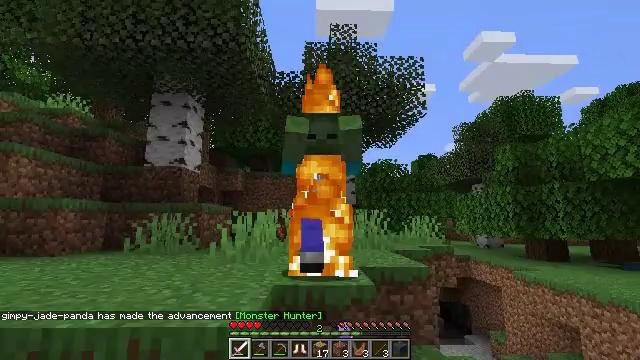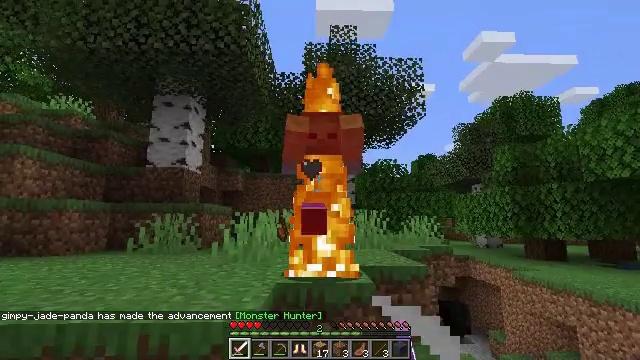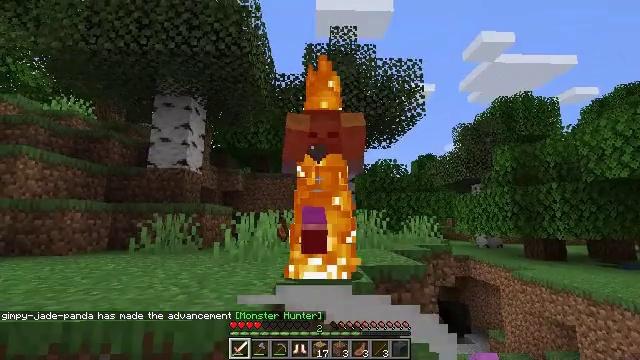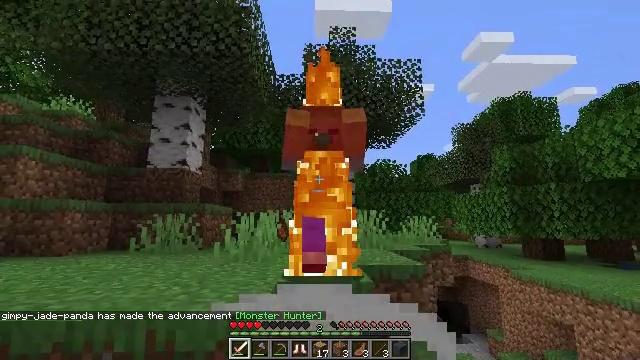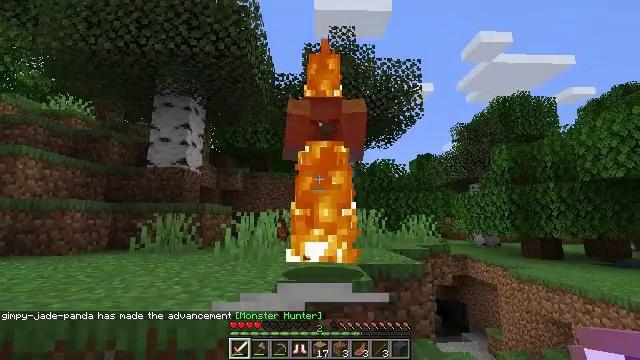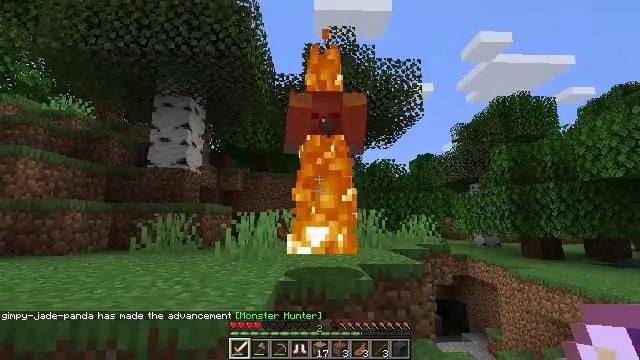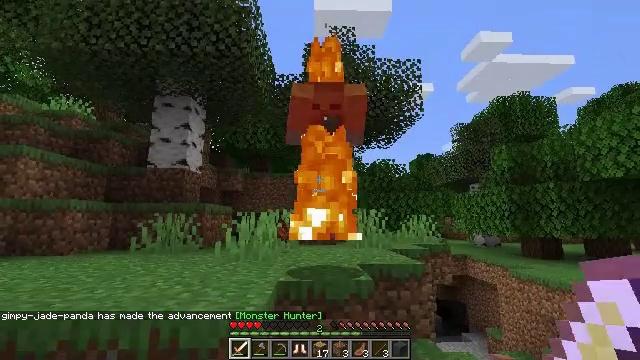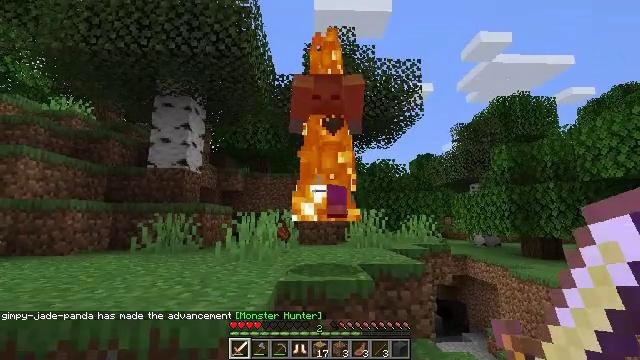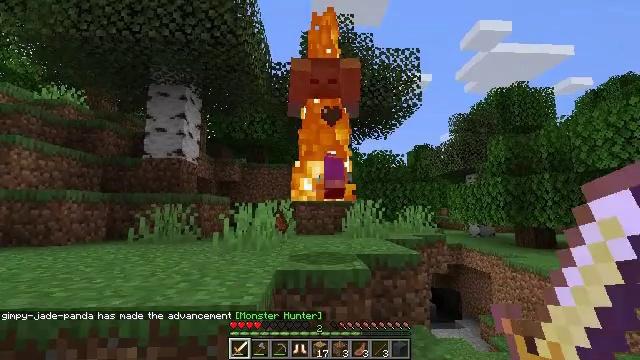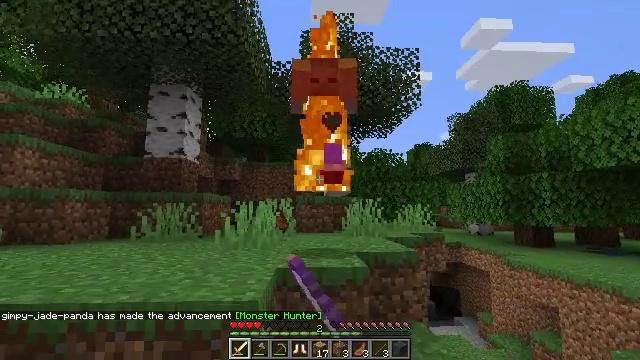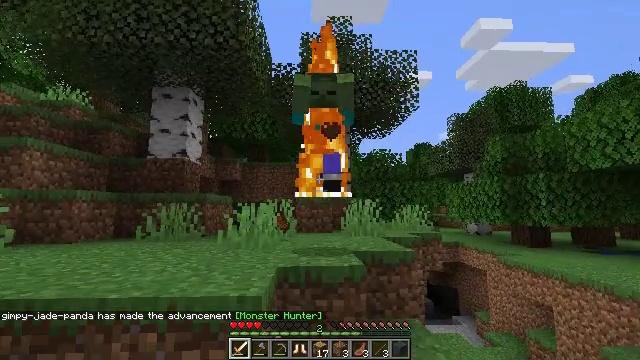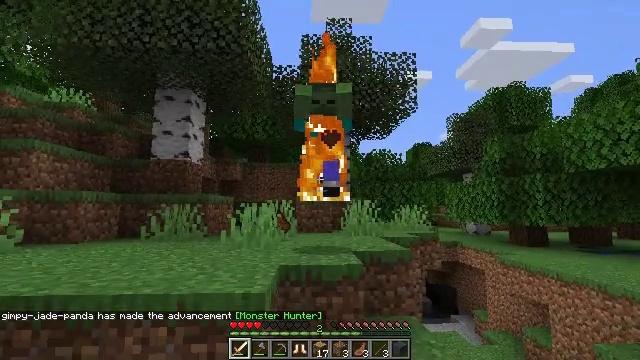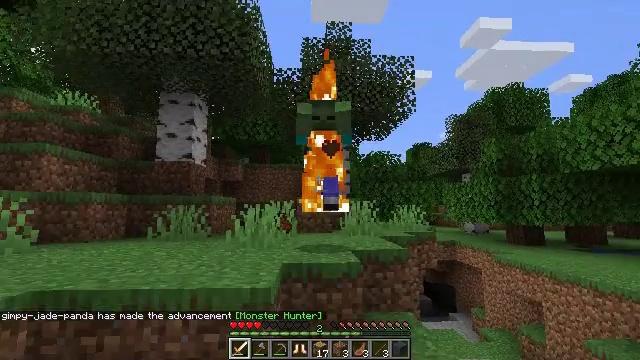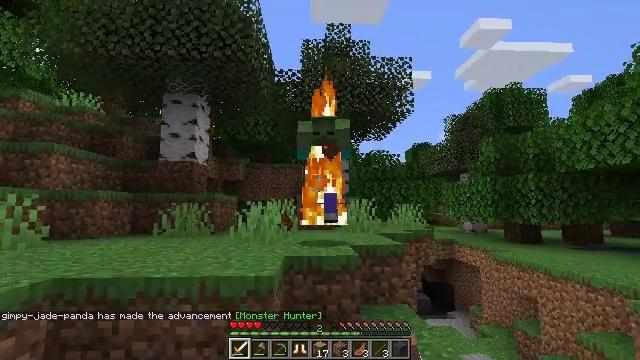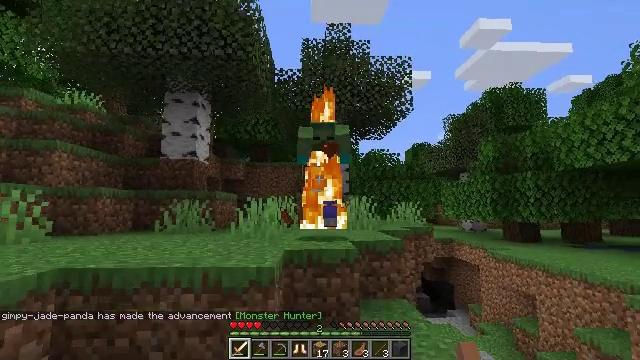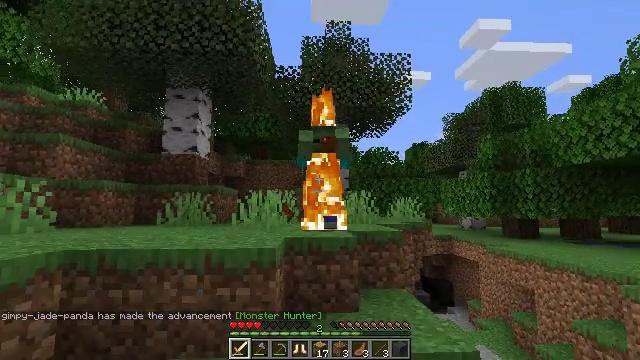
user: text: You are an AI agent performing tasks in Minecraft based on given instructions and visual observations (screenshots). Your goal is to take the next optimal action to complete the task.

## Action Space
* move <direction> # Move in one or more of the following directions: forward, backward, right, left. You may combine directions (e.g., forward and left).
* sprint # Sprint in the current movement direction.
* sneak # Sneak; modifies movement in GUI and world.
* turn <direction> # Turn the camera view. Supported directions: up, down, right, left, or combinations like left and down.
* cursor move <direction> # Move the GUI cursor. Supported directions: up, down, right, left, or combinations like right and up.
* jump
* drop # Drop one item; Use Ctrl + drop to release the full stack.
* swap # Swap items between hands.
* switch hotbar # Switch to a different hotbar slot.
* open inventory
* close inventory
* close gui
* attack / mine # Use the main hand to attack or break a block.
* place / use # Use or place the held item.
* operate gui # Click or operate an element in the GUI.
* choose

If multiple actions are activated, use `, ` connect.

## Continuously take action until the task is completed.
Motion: motion action
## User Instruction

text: Kill a zombie.
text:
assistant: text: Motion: no_op
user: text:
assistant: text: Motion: no_op
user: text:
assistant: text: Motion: no_op
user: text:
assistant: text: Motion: no_op
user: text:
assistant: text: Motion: no_op
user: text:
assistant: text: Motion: no_op
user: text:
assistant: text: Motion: no_op
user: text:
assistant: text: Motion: turn down, attack / mine
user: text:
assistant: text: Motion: move back, attack / mine
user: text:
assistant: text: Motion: move back, attack / mine
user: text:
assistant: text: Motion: move back
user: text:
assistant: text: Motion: move back
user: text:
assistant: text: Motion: no_op
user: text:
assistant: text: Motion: no_op
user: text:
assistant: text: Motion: move forward
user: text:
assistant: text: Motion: move forward
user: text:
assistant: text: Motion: move forward
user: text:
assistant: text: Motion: move forward
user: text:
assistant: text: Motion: move forward
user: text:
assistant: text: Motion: move forward
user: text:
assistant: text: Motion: move forward
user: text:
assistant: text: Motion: move forward
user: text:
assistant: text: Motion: move forward, jump
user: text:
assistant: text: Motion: move forward, jump
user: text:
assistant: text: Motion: move forward, jump
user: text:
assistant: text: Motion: move forward, jump
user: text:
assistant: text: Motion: move forward, jump
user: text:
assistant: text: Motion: move forward
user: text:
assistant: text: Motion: move forward
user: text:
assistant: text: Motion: no_op